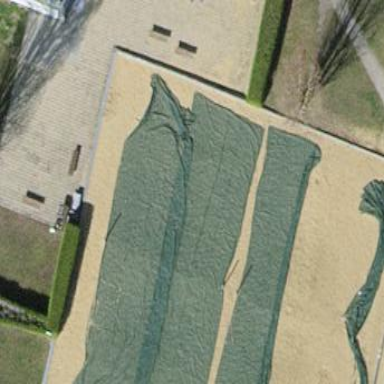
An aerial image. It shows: Sandy pitch designated for beach volleyball.